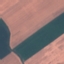
Label: AnnualCrop